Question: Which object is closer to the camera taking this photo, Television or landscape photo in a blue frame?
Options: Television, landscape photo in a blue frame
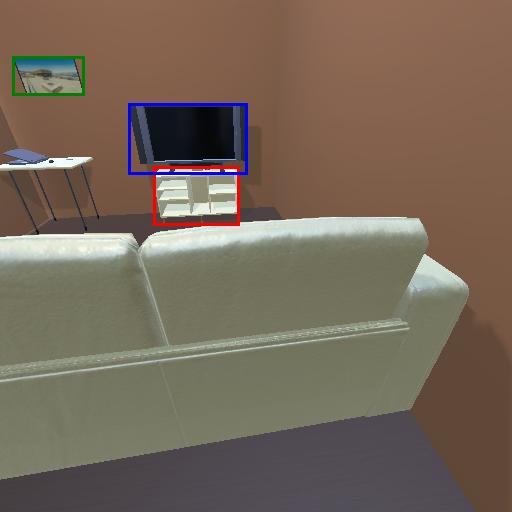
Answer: Television